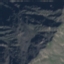
Label: HerbaceousVegetation